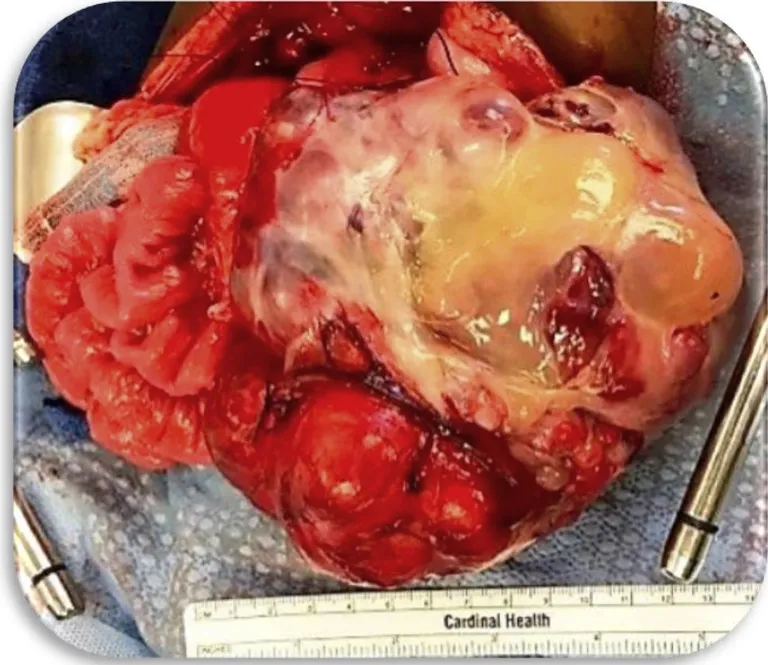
Operative specimen.
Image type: medical_photograph (other_medical_photograph)